Question: I'm sure this is a very silly issue. The following is a subset of a larger list that is causing some problems when evaluating:
'''
list(Time=c(1, 1, 1, 1, 1, 1, 1, 1, 1, 1, 1, 1, 1, 1, 1, 1, 1, 1, 1, 1, 1, 1, 1, 1, 1, 1, 1, 1, 1, 1, 1, 1, 1, 1, 1, 1, 1, 1, 1, 1, 1, 1, 1, 1, 1, 1, 1, 1, 1, 1, 2, 2, 2, 2, 2, 2, 2, 2, 2, 2, 2, 2, 2, 2, 2, 2, 2, 2, 2, 2, 2, 2, 2, 2, 2, 2, 2, 2, 2, 2, 2, 2, 2, 2, 2, 2, 2, 2, 2, 2, 2, 2, 2, 2, 2, 2, 2, 2, 2, 2, 3, 3, 3, 3, 3, 3, 3, 3, 3, 3, 3, 3, 3, 3, 3, 3, 3, 3, 3, 3, 3, 3, 3, 3, 3, 3, 3, 3, 3, 3, 3, 3, 3, 3, 3, 3, 3, 3, 3, 3, 3, 3, 3, 3, 3, 3, 3, 3, 3, 3, 4, 4, 4, 4, 4, 4, 4, 4, 4, 4, 4, 4, 4, 4, 4, 4, 4, 4, 4, 4, 4, 4, 4, 4, 4, 4, 4, 4, 4, 4, 4, 4, 4, 4, 4, 4, 4, 4, 4, 4, 4, 4, 4, 4, 4, 4, 4, 4, 4, 4, 5, 5, 5, 5, 5, 5, 5, 5, 5, 5, 5, 5, 5, 5, 5, 5, 5, 5, 5, 5, 5, 5, 5, 5, 5, 5, 5, 5, 5, 5, 5, 5, 5, 5, 5, 5, 5, 5, 5, 5, 5, 5, 5, 5, 5, 5, 5, 5, 5, 5, 6, 6, 6, 6, 6, 6, 6, 6, 6, 6, 6, 6, 6, 6, 6, 6, 6, 6, 6, 6, 6, 6, 6, 6, 6, 6, 6, 6, 6, 6, 6, 6, 6, 6, 6, 6, 6, 6, 6, 6, 6, 6, 6, 6, 6, 6, 6, 6, 6, 6, 7, 7, 7, 7, 7, 7, 7, 7, 7, 7, 7, 7, 7, 7, 7, 7, 7, 7, 7, 7, 7, 7, 7, 7, 7, 7, 7, 7, 7, 7, 7, 7, 7, 7, 7, 7, 7, 7, 7, 7, 7, 7, 7, 7, 7, 7, 7, 7, 7, 7, 8, 8, 8, 8, 8, 8, 8, 8, 8, 8, 8, 8, 8, 8, 8, 8, 8, 8, 8, 8, 8, 8, 8, 8, 8, 8, 8, 8, 8, 8, 8, 8, 8, 8, 8, 8, 8, 8, 8, 8, 8, 8, 8, 8, 8, 8, 8, 8, 8, 8, 9, 9, 9, 9, 9, 9, 9, 9, 9, 9, 9, 9, 9, 9, 9, 9, 9, 9, 9, 9, 9, 9, 9, 9, 9, 9, 9, 9, 9, 9, 9, 9, 9, 9, 9, 9, 9, 9, 9, 9, 9, 9, 9, 9, 9, 9, 9, 9, 9, 9, 10, 10, 10, 10, 10, 10, 10, 10, 10, 10, 10, 10, 10, 10, 10, 10, 10, 10, 10, 10, 10, 10, 10, 10, 10, 10, 10, 10, 10, 10, 10, 10, 10, 10, 10, 10, 10, 10, 10, 10, 10, 10, 10, 10, 10, 10, 10, 10, 10, 10, 11, 11, 11, 11, 11, 11, 11, 11, 11, 11, 11, 11, 11, 11, 11, 11, 11, 11, 11, 11, 11, 11, 11, 11, 11, 11, 11, 11, 11, 11, 11, 11, 11, 11, 11, 11, 11, 11, 11, 11, 11, 11, 11, 11, 11, 11, 11, 11, 11, 11, 12, 12, 12, 12, 12, 12, 12, 12, 12, 12, 12, 12, 12, 12, 12, 12, 12, 12, 12, 12, 12, 12, 12, 12, 12, 12, 12, 12, 12, 12, 12, 12, 12, 12, 12, 12, 12, 12, 12, 12, 12, 12, 12, 12, 12, 12, 12, 12, 12, 12 ), Site=c(1, 2, 3, 4, 5, 6, 7, 8, 9, 10, 11, 12, 13, 14, 15, 16, 17, 18, 19, 20, 21, 22, 23, 24, 25, 26, 27, 28, 29, 30, 31, 32, 33, 34, 35, 36, 37, 38, 39, 40, 41, 42, 43, 44, 45, 46, 47, 48, 49, 50, 1, 2, 3, 4, 5, 6, 7, 8, 9, 10, 11, 12, 13, 14, 15, 16, 17, 18, 19, 20, 21, 22, 23, 24, 25, 26, 27, 28, 29, 30, 31, 32, 33, 34, 35, 36, 37, 38, 39, 40, 41, 42, 43, 44, 45, 46, 47, 48, 49, 50, 1, 2, 3, 4, 5, 6, 7, 8, 9, 10, 11, 12, 13, 14, 15, 16, 17, 18, 19, 20, 21, 22, 23, 24, 25, 26, 27, 28, 29, 30, 31, 32, 33, 34, 35, 36, 37, 38, 39, 40, 41, 42, 43, 44, 45, 46, 47, 48, 49, 50, 1, 2, 3, 4, 5, 6, 7, 8, 9, 10, 11, 12, 13, 14, 15, 16, 17, 18, 19, 20, 21, 22, 23, 24, 25, 26, 27, 28, 29, 30, 31, 32, 33, 34, 35, 36, 37, 38, 39, 40, 41, 42, 43, 44, 45, 46, 47, 48, 49, 50, 1, 2, 3, 4, 5, 6, 7, 8, 9, 10, 11, 12, 13, 14, 15, 16, 17, 18, 19, 20, 21, 22, 23, 24, 25, 26, 27, 28, 29, 30, 31, 32, 33, 34, 35, 36, 37, 38, 39, 40, 41, 42, 43, 44, 45, 46, 47, 48, 49, 50, 1, 2, 3, 4, 5, 6, 7, 8, 9, 10, 11, 12, 13, 14, 15, 16, 17, 18, 19, 20, 21, 22, 23, 24, 25, 26, 27, 28, 29, 30, 31, 32, 33, 34, 35, 36, 37, 38, 39, 40, 41, 42, 43, 44, 45, 46, 47, 48, 49, 50, 1, 2, 3, 4, 5, 6, 7, 8, 9, 10, 11, 12, 13, 14, 15, 16, 17, 18, 19, 20, 21, 22, 23, 24, 25, 26, 27, 28, 29, 30, 31, 32, 33, 34, 35, 36, 37, 38, 39, 40, 41, 42, 43, 44, 45, 46, 47, 48, 49, 50, 1, 2, 3, 4, 5, 6, 7, 8, 9, 10, 11, 12, 13, 14, 15, 16, 17, 18, 19, 20, 21, 22, 23, 24, 25, 26, 27, 28, 29, 30, 31, 32, 33, 34, 35, 36, 37, 38, 39, 40, 41, 42, 43, 44, 45, 46, 47, 48, 49, 50, 1, 2, 3, 4, 5, 6, 7, 8, 9, 10, 11, 12, 13, 14, 15, 16, 17, 18, 19, 20, 21, 22, 23, 24, 25, 26, 27, 28, 29, 30, 31, 32, 33, 34, 35, 36, 37, 38, 39, 40, 41, 42, 43, 44, 45, 46, 47, 48, 49, 50, 1, 2, 3, 4, 5, 6, 7, 8, 9, 10, 11, 12, 13, 14, 15, 16, 17, 18, 19, 20, 21, 22, 23, 24, 25, 26, 27, 28, 29, 30, 31, 32, 33, 34, 35, 36, 37, 38, 39, 40, 41, 42, 43, 44, 45, 46, 47, 48, 49, 50, 1, 2, 3, 4, 5, 6, 7, 8, 9, 10, 11, 12, 13, 14, 15, 16, 17, 18, 19, 20, 21, 22, 23, 24, 25, 26, 27, 28, 29, 30, 31, 32, 33, 34, 35, 36, 37, 38, 39, 40, 41, 42, 43, 44, 45, 46, 47, 48, 49, 50, 1, 2, 3, 4, 5, 6, 7, 8, 9, 10, 11, 12, 13, 14, 15, 16, 17, 18, 19, 20, 21, 22, 23, 24, 25, 26, 27, 28, 29, 30, 31, 32, 33, 34, 35, 36, 37, 38, 39, 40, 41, 42, 43, 44, 45, 46, 47, 48, 49, 50))
'''
There must be an error because R thinks that the expression is not complete:

The curious thing is that 'Time' and 'Site' evaluate correctly. But I can't figure out what is needed. Does anyone know what is wrong with this list? And is there an online checker for R?
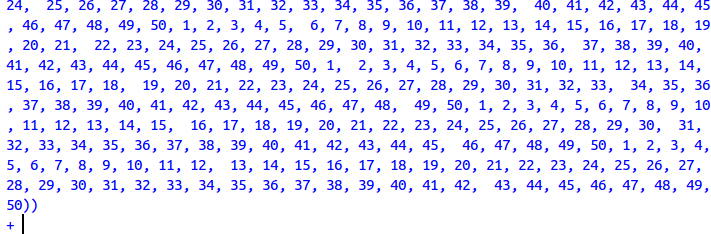
Answer: Probably because you're trying to read it in as one line. I know in RGui this results in the line stopping if it's too long. I broke it up better like this and all is fine:
'''
list(
Time=c(1, 1, 1, 1, 1, 1, 1, 1, 1, 1, 1, 1, 1, 1, 1, 1, 1, 1, 1, 1, 1, 1, 1, 1, 1, 1, 1, 1, 1, 1, 1, 1, 1, 1, 1, 1,
1, 1, 1, 1, 1, 1, 1, 1, 1, 1, 1, 1, 1, 1, 2, 2, 2, 2, 2, 2, 2, 2, 2, 2, 2, 2, 2, 2, 2, 2, 2, 2, 2, 2, 2, 2, 2,
2, 2, 2, 2, 2, 2, 2, 2, 2, 2, 2, 2, 2, 2, 2, 2, 2, 2, 2, 2, 2, 2, 2, 2, 2, 2, 2, 3, 3, 3, 3, 3, 3, 3, 3, 3, 3,
3, 3, 3, 3, 3, 3, 3, 3, 3, 3, 3, 3, 3, 3, 3, 3, 3, 3, 3, 3, 3, 3, 3, 3, 3, 3, 3, 3, 3, 3, 3, 3, 3, 3, 3, 3,
3, 3, 3, 3, 4, 4, 4, 4, 4, 4, 4, 4, 4, 4, 4, 4, 4, 4, 4, 4, 4, 4, 4, 4, 4, 4, 4, 4, 4, 4, 4, 4, 4, 4, 4, 4, 4,
4, 4, 4, 4, 4, 4, 4, 4, 4, 4, 4, 4, 4, 4, 4, 4, 4, 5, 5, 5, 5, 5, 5, 5, 5, 5, 5, 5, 5, 5, 5, 5, 5, 5, 5, 5, 5,
5, 5, 5, 5, 5, 5, 5, 5, 5, 5, 5, 5, 5, 5, 5, 5, 5, 5, 5, 5, 5, 5, 5, 5, 5, 5, 5, 5, 5, 5, 6, 6, 6, 6, 6, 6, 6,
6, 6, 6, 6, 6, 6, 6, 6, 6, 6, 6, 6, 6, 6, 6, 6, 6, 6, 6, 6, 6, 6, 6, 6, 6, 6, 6, 6, 6, 6, 6, 6, 6, 6, 6, 6, 6,
6, 6, 6, 6, 6, 6, 7, 7, 7, 7, 7, 7, 7, 7, 7, 7, 7, 7, 7, 7, 7, 7, 7, 7, 7, 7, 7, 7, 7, 7, 7, 7, 7, 7, 7, 7, 7,
7, 7, 7, 7, 7, 7, 7, 7, 7, 7, 7, 7, 7, 7, 7, 7, 7, 7, 7, 8, 8, 8, 8, 8, 8, 8, 8, 8, 8, 8, 8, 8, 8, 8, 8, 8, 8,
8, 8, 8, 8, 8, 8, 8, 8, 8, 8, 8, 8, 8, 8, 8, 8, 8, 8, 8, 8, 8, 8, 8, 8, 8, 8, 8, 8, 8, 8, 8, 8, 9, 9, 9, 9, 9,
9, 9, 9, 9, 9, 9, 9, 9, 9, 9, 9, 9, 9, 9, 9, 9, 9, 9, 9, 9, 9, 9, 9, 9, 9, 9, 9, 9, 9, 9, 9, 9, 9, 9, 9, 9, 9,
9, 9, 9, 9, 9, 9, 9, 9, 10, 10, 10, 10, 10, 10, 10, 10, 10, 10, 10, 10, 10, 10, 10, 10, 10, 10, 10, 10, 10, 10,
10, 10, 10, 10, 10, 10, 10, 10, 10, 10, 10, 10, 10, 10, 10, 10, 10, 10, 10, 10, 10, 10, 10, 10, 10, 10, 10, 10,
11, 11, 11, 11, 11, 11, 11, 11, 11, 11, 11, 11, 11, 11, 11, 11, 11, 11, 11, 11, 11, 11, 11, 11, 11, 11, 11, 11,
11, 11, 11, 11, 11, 11, 11, 11, 11, 11, 11, 11, 11, 11, 11, 11, 11, 11, 11, 11, 11, 11, 12, 12, 12, 12, 12, 12,
12, 12, 12, 12, 12, 12, 12, 12, 12, 12, 12, 12, 12, 12, 12, 12, 12, 12, 12, 12, 12, 12, 12, 12, 12, 12, 12, 12,
12, 12, 12, 12, 12, 12, 12, 12, 12, 12, 12, 12, 12, 12, 12, 12
),
Site=c(1, 2, 3, 4, 5, 6, 7, 8, 9, 10, 11, 12, 13, 14, 15, 16, 17, 18, 19, 20, 21, 22, 23, 24, 25, 26, 27, 28, 29,
30, 31, 32, 33, 34, 35, 36, 37, 38, 39, 40, 41, 42, 43, 44, 45, 46, 47, 48, 49, 50, 1, 2, 3, 4, 5, 6, 7, 8, 9,
10, 11, 12, 13, 14, 15, 16, 17, 18, 19, 20, 21, 22, 23, 24, 25, 26, 27, 28, 29, 30, 31, 32, 33, 34, 35, 36, 37,
38, 39, 40, 41, 42, 43, 44, 45, 46, 47, 48, 49, 50, 1, 2, 3, 4, 5, 6, 7, 8, 9, 10, 11, 12, 13, 14, 15, 16, 17,
18, 19, 20, 21, 22, 23, 24, 25, 26, 27, 28, 29, 30, 31, 32, 33, 34, 35, 36, 37, 38, 39, 40, 41, 42, 43, 44, 45,
46, 47, 48, 49, 50, 1, 2, 3, 4, 5, 6, 7, 8, 9, 10, 11, 12, 13, 14, 15, 16, 17, 18, 19, 20, 21, 22, 23, 24, 25,
26, 27, 28, 29, 30, 31, 32, 33, 34, 35, 36, 37, 38, 39, 40, 41, 42, 43, 44, 45, 46, 47, 48, 49, 50, 1, 2, 3, 4,
5, 6, 7, 8, 9, 10, 11, 12, 13, 14, 15, 16, 17, 18, 19, 20, 21, 22, 23, 24, 25, 26, 27, 28, 29, 30, 31, 32, 33,
34, 35, 36, 37, 38, 39, 40, 41, 42, 43, 44, 45, 46, 47, 48, 49, 50, 1, 2, 3, 4, 5, 6, 7, 8, 9, 10, 11, 12, 13,
14, 15, 16, 17, 18, 19, 20, 21, 22, 23, 24, 25, 26, 27, 28, 29, 30, 31, 32, 33, 34, 35, 36, 37, 38, 39, 40, 41,
42, 43, 44, 45, 46, 47, 48, 49, 50, 1, 2, 3, 4, 5, 6, 7, 8, 9, 10, 11, 12, 13, 14, 15, 16, 17, 18, 19, 20, 21,
22, 23, 24, 25, 26, 27, 28, 29, 30, 31, 32, 33, 34, 35, 36, 37, 38, 39, 40, 41, 42, 43, 44, 45, 46, 47, 48, 49,
50, 1, 2, 3, 4, 5, 6, 7, 8, 9, 10, 11, 12, 13, 14, 15, 16, 17, 18, 19, 20, 21, 22, 23, 24, 25, 26, 27, 28, 29,
30, 31, 32, 33, 34, 35, 36, 37, 38, 39, 40, 41, 42, 43, 44, 45, 46, 47, 48, 49, 50, 1, 2, 3, 4, 5, 6, 7, 8, 9,
10, 11, 12, 13, 14, 15, 16, 17, 18, 19, 20, 21, 22, 23, 24, 25, 26, 27, 28, 29, 30, 31, 32, 33, 34, 35, 36, 37,
38, 39, 40, 41, 42, 43, 44, 45, 46, 47, 48, 49, 50, 1, 2, 3, 4, 5, 6, 7, 8, 9, 10, 11, 12, 13, 14, 15, 16, 17, 18,
19, 20, 21, 22, 23, 24, 25, 26, 27, 28, 29, 30, 31, 32, 33, 34, 35, 36, 37, 38, 39, 40, 41, 42, 43, 44, 45, 46,
47, 48, 49, 50, 1, 2, 3, 4, 5, 6, 7, 8, 9, 10, 11, 12, 13, 14, 15, 16, 17, 18, 19, 20, 21, 22, 23, 24, 25, 26,
27, 28, 29, 30, 31, 32, 33, 34, 35, 36, 37, 38, 39, 40, 41, 42, 43, 44, 45, 46, 47, 48, 49, 50, 1, 2, 3, 4, 5,
6, 7, 8, 9, 10, 11, 12, 13, 14, 15, 16, 17, 18, 19, 20, 21, 22, 23, 24, 25, 26, 27, 28, 29, 30, 31, 32, 33, 34,
35, 36, 37, 38, 39, 40, 41, 42, 43, 44, 45, 46, 47, 48, 49, 50
)
)
'''